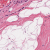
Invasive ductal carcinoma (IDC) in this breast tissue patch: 0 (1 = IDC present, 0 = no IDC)